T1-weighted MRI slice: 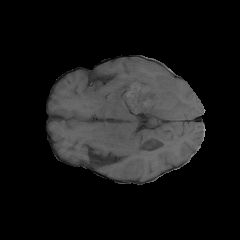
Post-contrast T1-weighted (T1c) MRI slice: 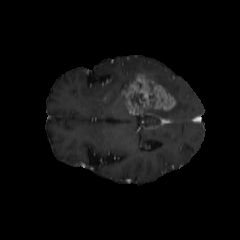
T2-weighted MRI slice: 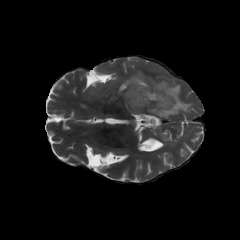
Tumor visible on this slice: yes